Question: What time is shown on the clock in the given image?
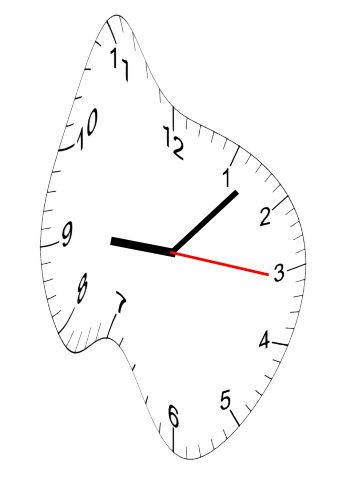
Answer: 09:07:16